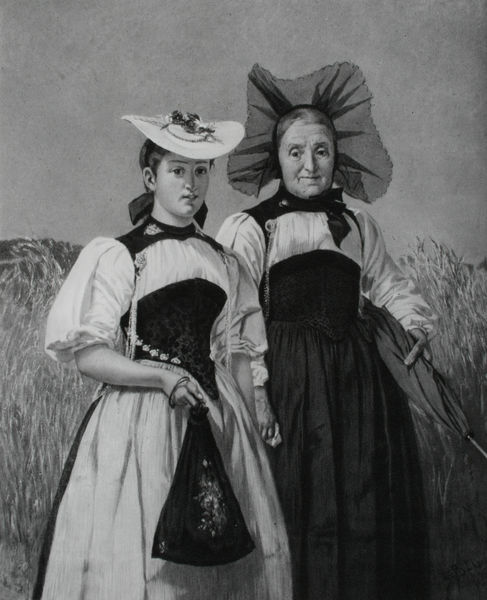
Titel: Sonntagsspaziergang im Emmental
Künstler: Frank Buchser
Institution: Privatbesitz
Schlagwörter: gemälde, hand, himmel, schatten, weiß, frauen, landschaft, mädchen, blumen, damen, frau, hut, hüte, kleid, kleider, licht, mund, nase, schmuck, schwarz, stroh, zeichnung, blick, dame, gras, regenschirm, schirm, sonnenschirm, tuch, haube, hochformat, rock, schleife, alt, hemd, jung, mütze, augen, bluse, falten, gesicht, spitze, stehen, ärmel, hände, portrait, porträt, öl, feld, land, haare, kostüm, tücher, mutter, paar, tochter, schleifen, puffärmel, bauern, schürze, sommer, zwei, halsband, mieder, röcke, tüll, acker, blusen, bäuerinnen, getreide, heu, schürzen, weizen, ähre, kette, strohhut, hutband, ernst, halstuch, zofe, knöpfe, kropfband, masche, kornfeld, doppelportrait, heimat, spaziergang, schweiz, schwarzweiß, beutel, tasche, hüze, tracht, zähne, handtasche, rosette, trachten, generationen, gütig, ähren, bänder, oma, dirndl, strohblumen, ordentlich, getreidefeld, dessin, schwarz/weiss, sonntagskleidung, sonnenhüte, schwarweiss, traditionell, festkleid, festgewand, sommerhut, händehalten, schnürmieder, festtagskleidung, festtagstracht, folklore, hutblumen, mère fille, organzahut, pittoresque, quotidien, rosenbänder, sonntagsgewand, sonntagstracht, typique, bluse schürze, heuhuafen, hand haltend